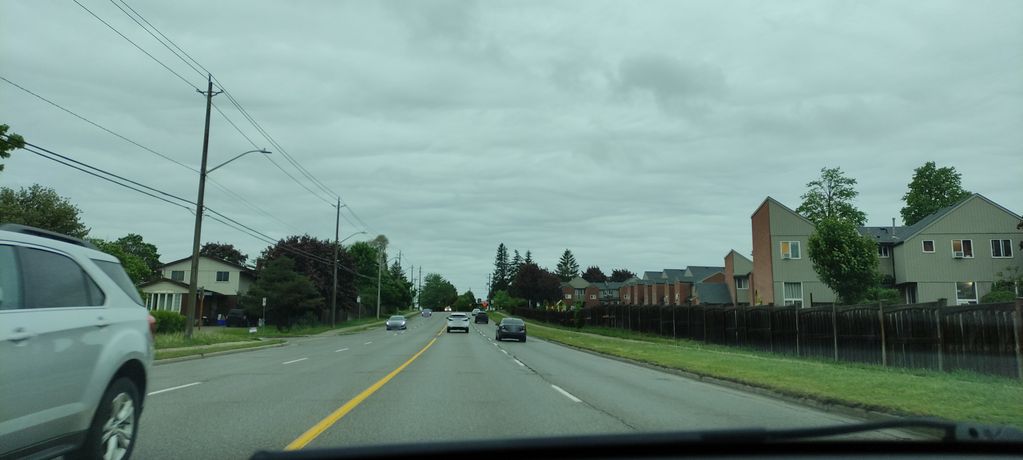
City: kitchener-waterloo